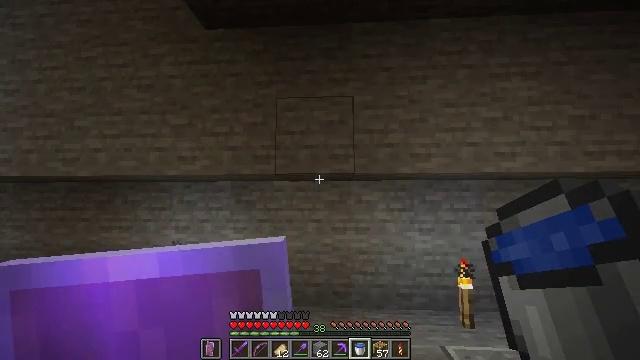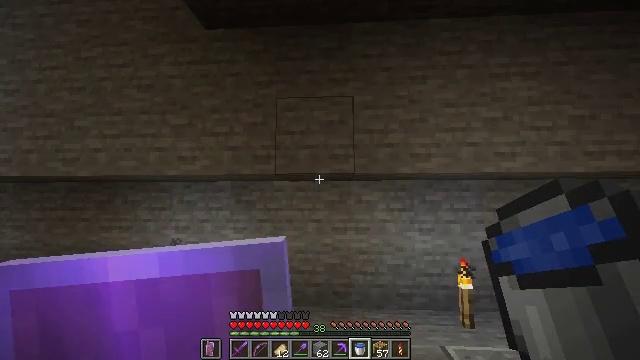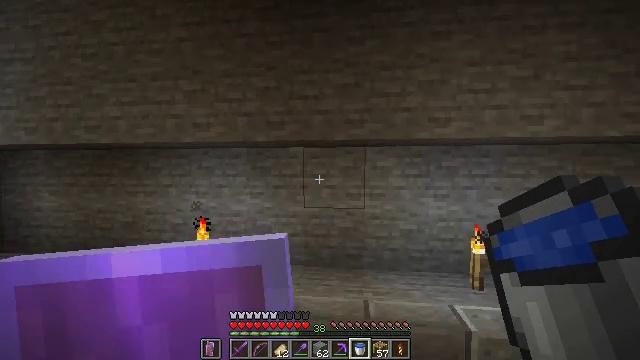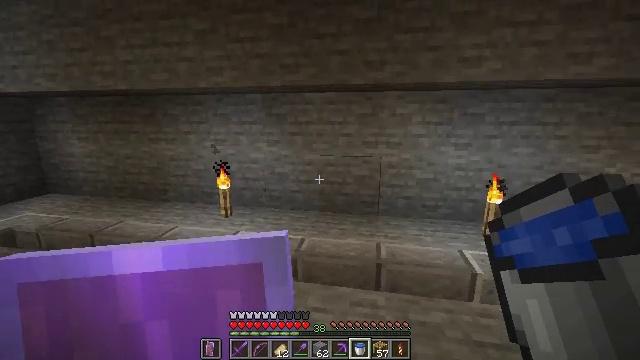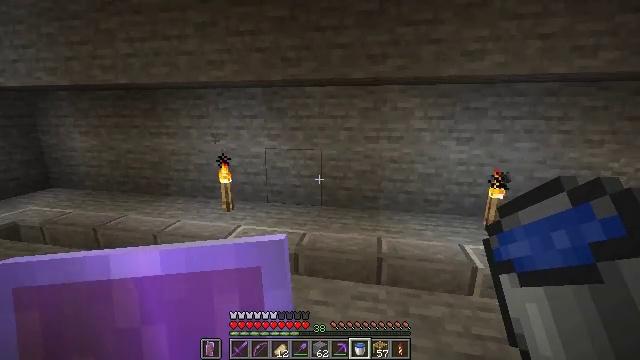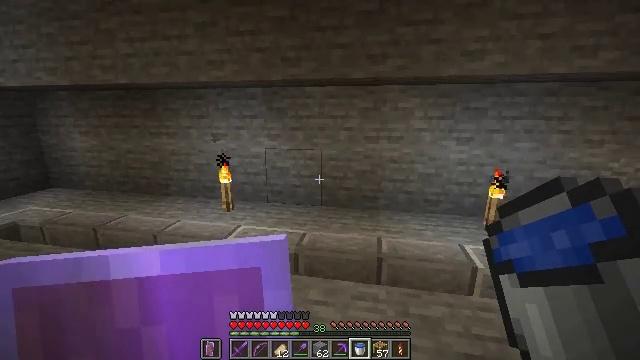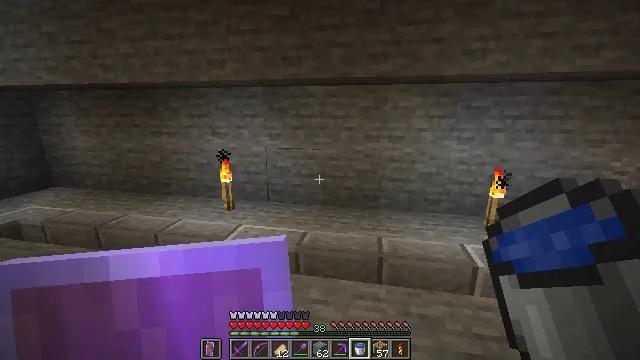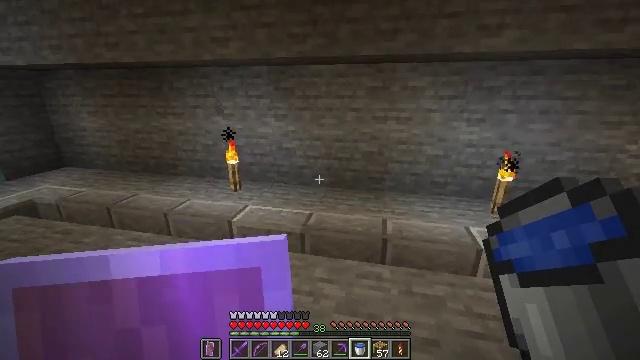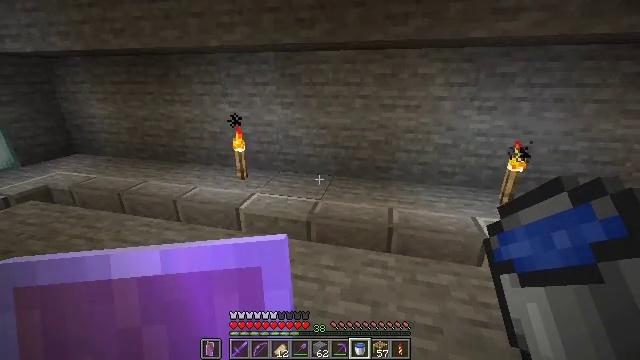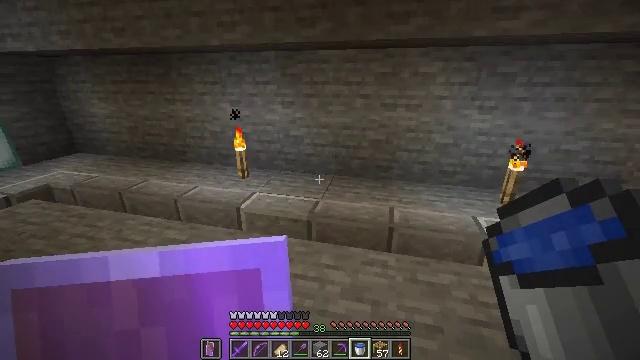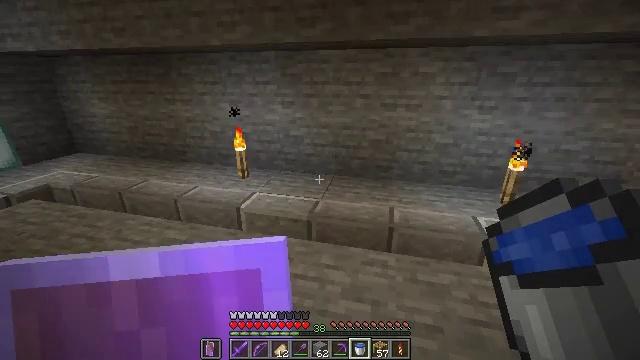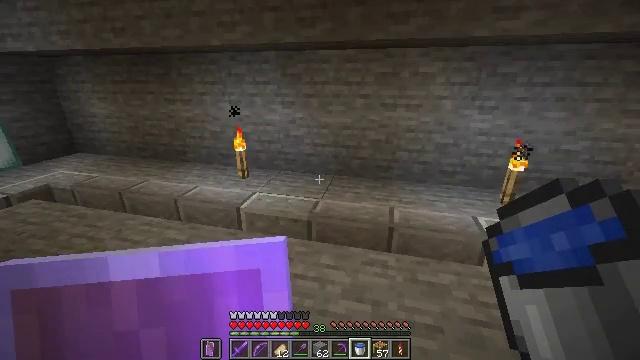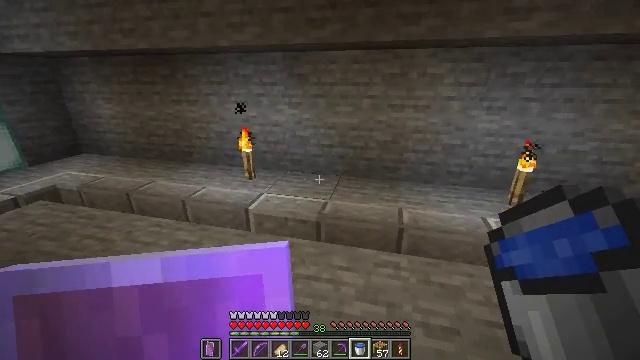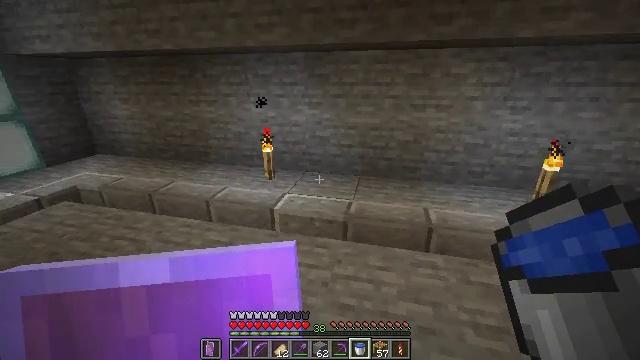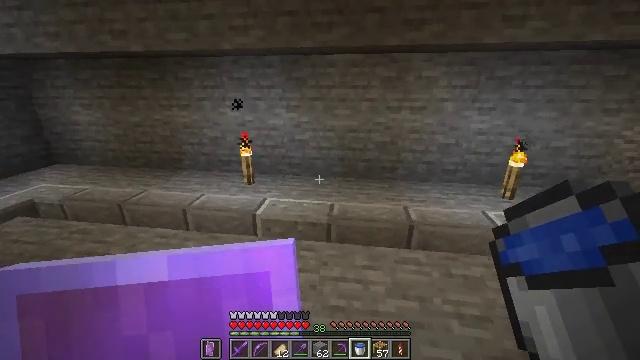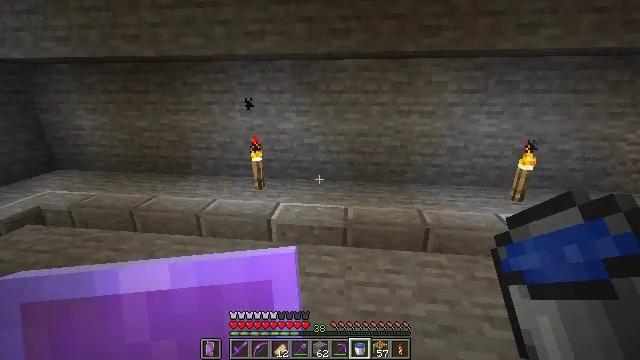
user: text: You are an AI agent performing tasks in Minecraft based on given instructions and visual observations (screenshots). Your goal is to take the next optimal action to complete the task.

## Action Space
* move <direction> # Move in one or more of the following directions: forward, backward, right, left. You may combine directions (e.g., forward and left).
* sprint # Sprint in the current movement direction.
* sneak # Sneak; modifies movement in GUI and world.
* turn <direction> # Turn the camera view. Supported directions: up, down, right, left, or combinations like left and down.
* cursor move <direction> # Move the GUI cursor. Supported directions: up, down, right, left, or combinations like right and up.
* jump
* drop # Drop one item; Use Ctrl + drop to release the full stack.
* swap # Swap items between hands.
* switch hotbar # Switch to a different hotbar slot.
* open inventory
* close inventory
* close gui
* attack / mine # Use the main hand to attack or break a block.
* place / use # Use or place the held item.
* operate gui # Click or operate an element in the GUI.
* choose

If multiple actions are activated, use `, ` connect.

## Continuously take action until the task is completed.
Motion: motion action
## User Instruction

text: Attack the stone stairs to collect them.
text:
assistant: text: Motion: no_op
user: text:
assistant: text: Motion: turn left and down
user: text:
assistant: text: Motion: turn left and down
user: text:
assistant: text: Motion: turn down
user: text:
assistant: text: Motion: no_op
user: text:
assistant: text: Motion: no_op
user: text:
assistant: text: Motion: turn left and down
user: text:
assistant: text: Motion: turn left and down
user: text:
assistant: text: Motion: no_op
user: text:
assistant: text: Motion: no_op
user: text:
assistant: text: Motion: move left
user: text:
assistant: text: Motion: move left
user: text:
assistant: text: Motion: move left
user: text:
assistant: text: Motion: move left, turn right
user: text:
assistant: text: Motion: move left, turn right
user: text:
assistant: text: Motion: no_op
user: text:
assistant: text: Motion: turn right and up
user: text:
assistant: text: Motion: turn right and up
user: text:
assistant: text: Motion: no_op
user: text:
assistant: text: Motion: no_op
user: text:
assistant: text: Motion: turn right and up
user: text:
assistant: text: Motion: turn right and up
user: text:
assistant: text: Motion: turn up
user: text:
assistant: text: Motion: no_op
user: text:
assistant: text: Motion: no_op
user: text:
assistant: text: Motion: no_op
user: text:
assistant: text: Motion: no_op
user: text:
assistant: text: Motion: no_op
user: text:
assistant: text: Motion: no_op
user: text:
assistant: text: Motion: no_op